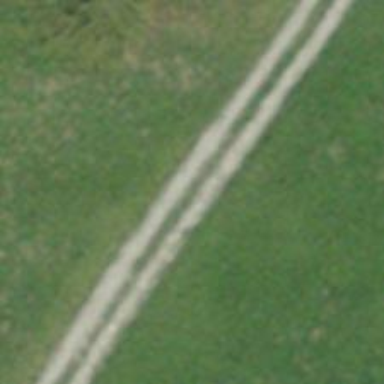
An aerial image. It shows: Track with compacted grade 2 surface.